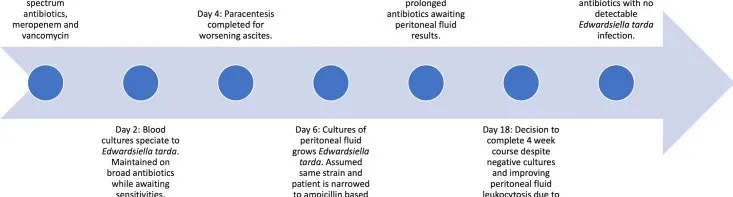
Treatment timeline.
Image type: chart (chart)